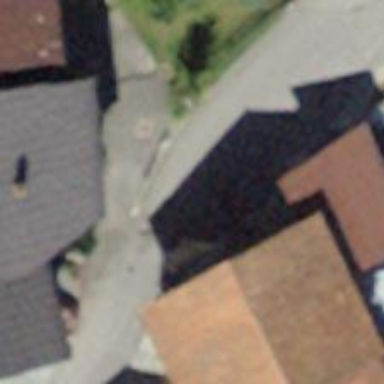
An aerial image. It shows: Asphalt road in residential area.